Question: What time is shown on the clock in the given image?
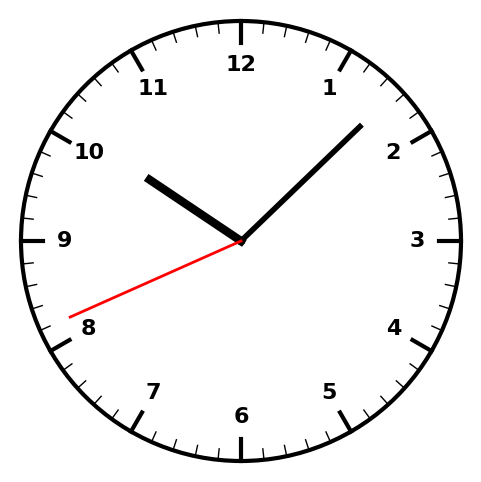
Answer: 10:07:41